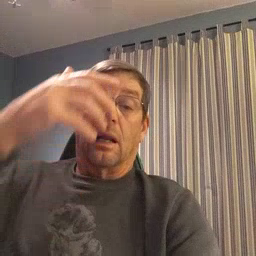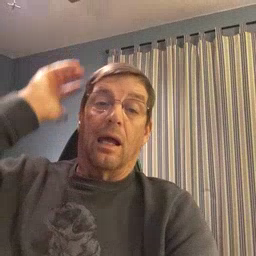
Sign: lion